Aerial crown-view tile of a tropical tree (Barro Colorado Island, Panama), acquired 20240918:
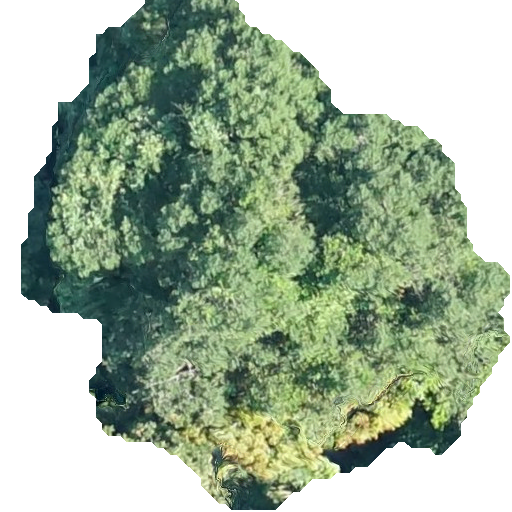
Species: Calophyllum longifolium
GBIF accepted scientific name: Calophyllum longifolium
Crown area: 262.481 m²